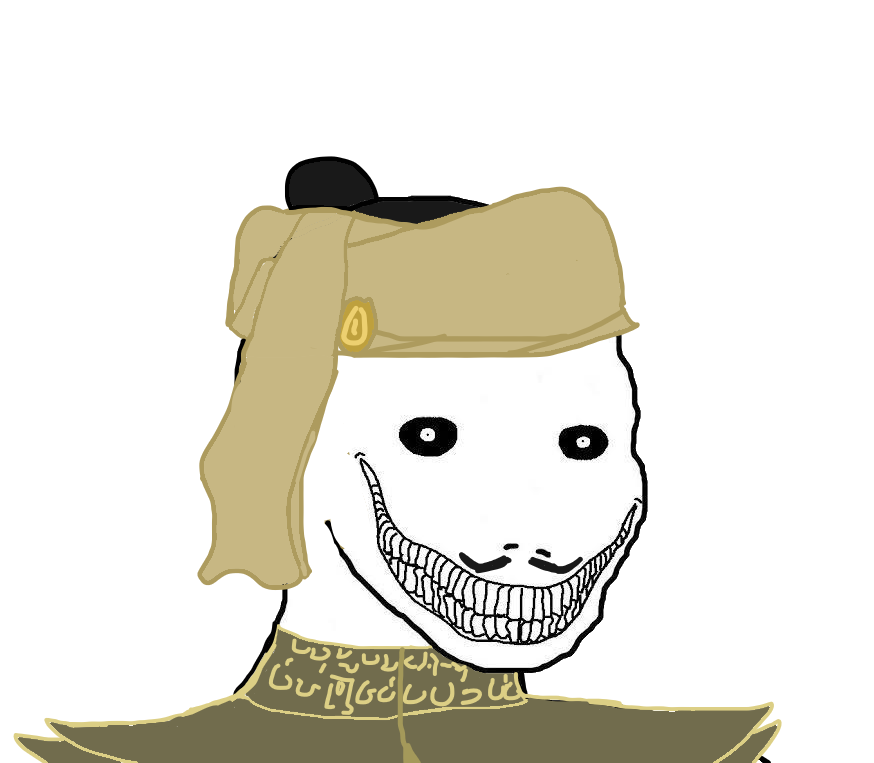
Label: 5_Oomer